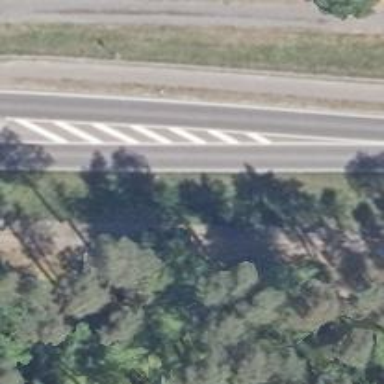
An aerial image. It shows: Secondary road with asphalt surface.